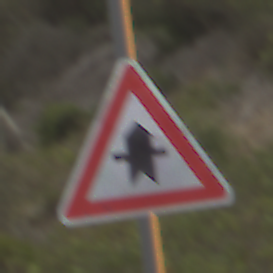
Verkehrszeichen: Vorfahrt
Umgebung: Outdoor, Nature
Tageszeit: Midday
Wetter: Overcast
Licht: Natural
Jahreszeit: NotSpecified
Kontrast: LowContrast